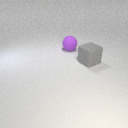
large gray rubber cube to the right of large purple rubber sphere